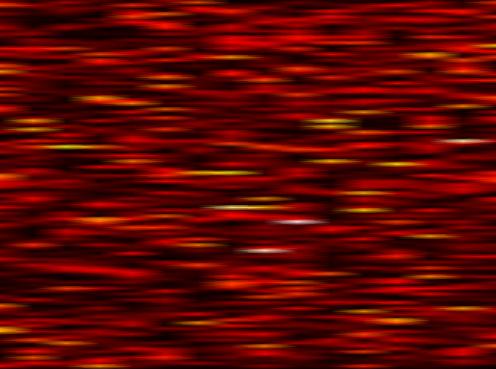
Label: OFDM